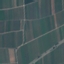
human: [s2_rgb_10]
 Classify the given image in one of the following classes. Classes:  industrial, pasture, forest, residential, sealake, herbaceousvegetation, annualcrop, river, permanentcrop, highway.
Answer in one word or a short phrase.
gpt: PermanentCrop